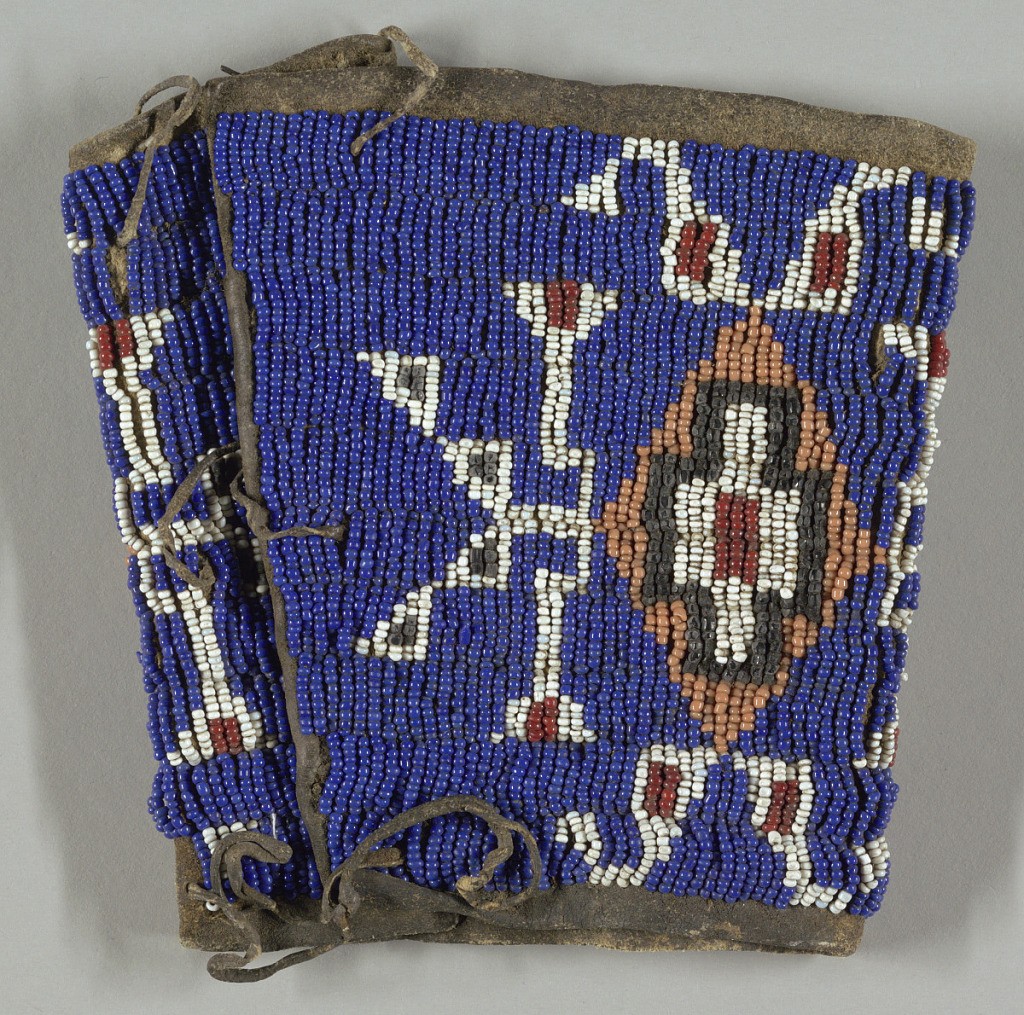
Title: Armband
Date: late 19th century
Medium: glass, hide Technique: lazy stitch embroidery with beads Label: Label: Lane stitch embroidered glass beads on hide
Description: Arm band of hide, beaded in a geometric pattern of white, black, red, and light orange on a predominantly blue beaded ground.